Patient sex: F
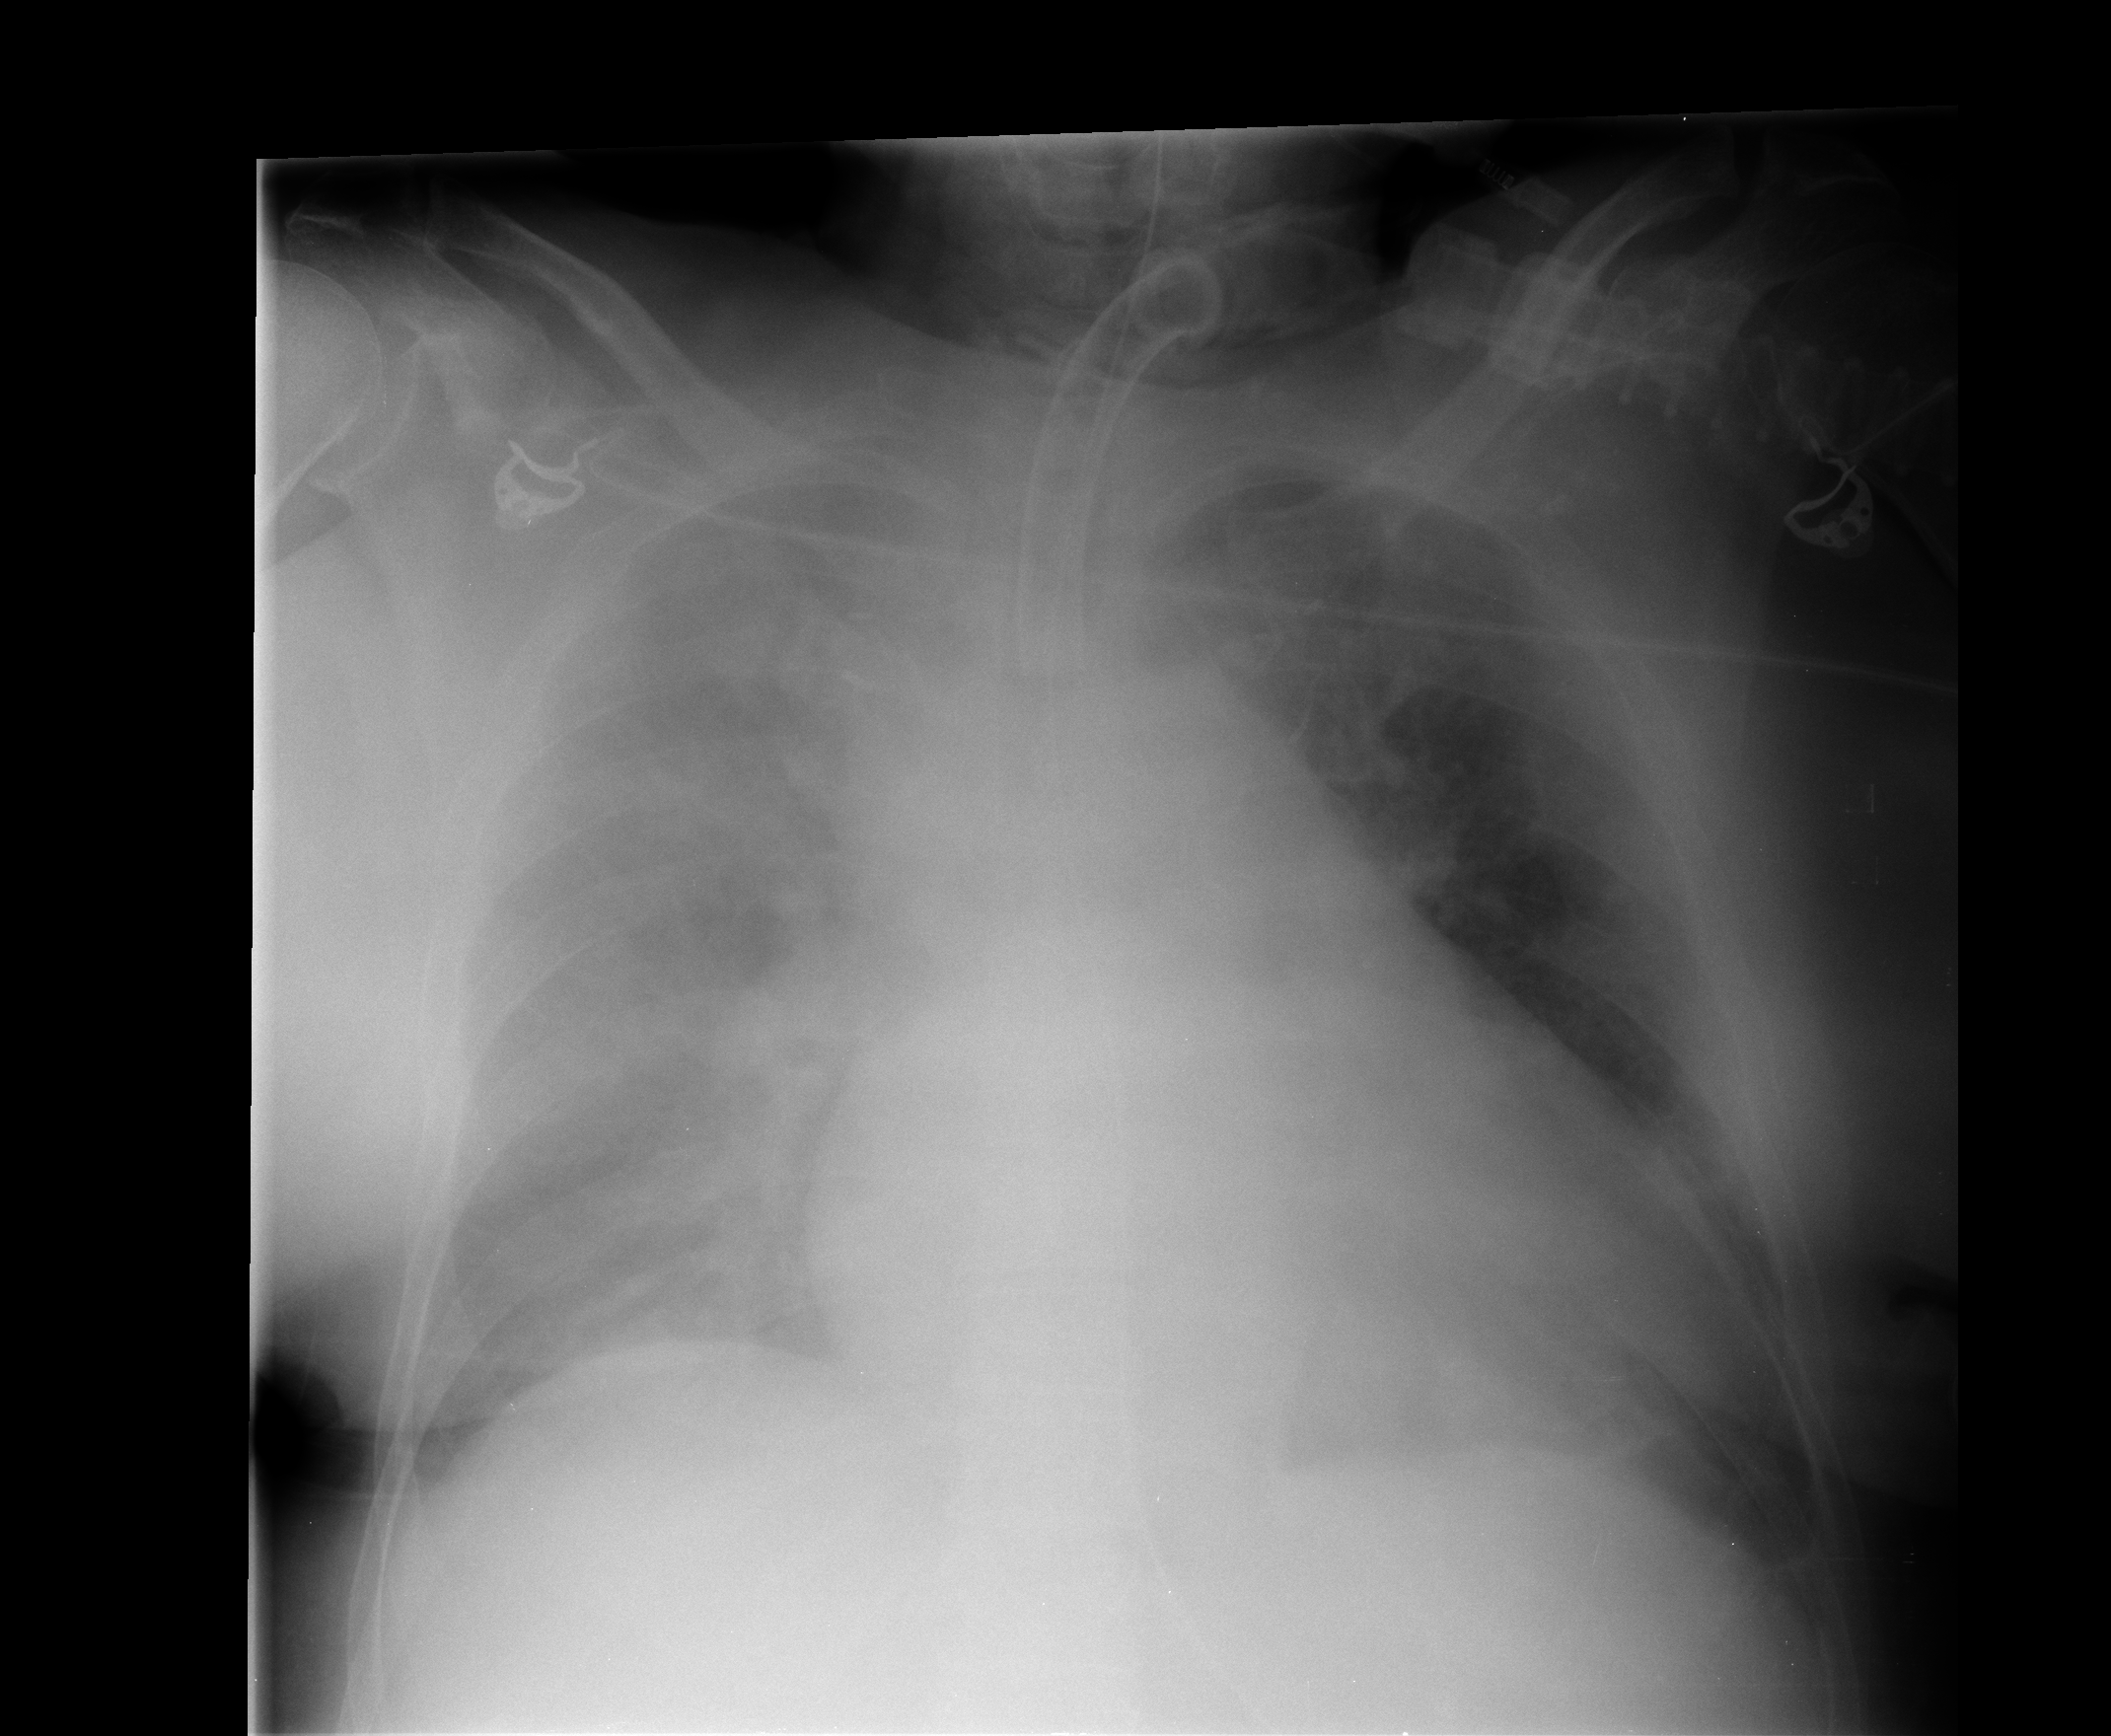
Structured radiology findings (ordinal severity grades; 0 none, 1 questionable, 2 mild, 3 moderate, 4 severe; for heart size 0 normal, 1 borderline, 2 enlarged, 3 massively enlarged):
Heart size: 3
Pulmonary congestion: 2
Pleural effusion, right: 2
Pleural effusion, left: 0
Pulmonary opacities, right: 3
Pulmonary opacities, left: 2
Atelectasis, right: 2
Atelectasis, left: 2